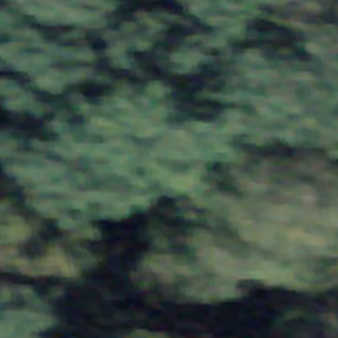
Label: other